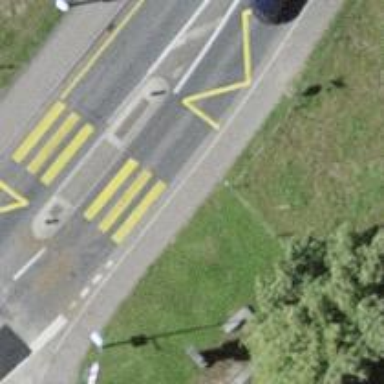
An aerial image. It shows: Footway with zebra crossing.